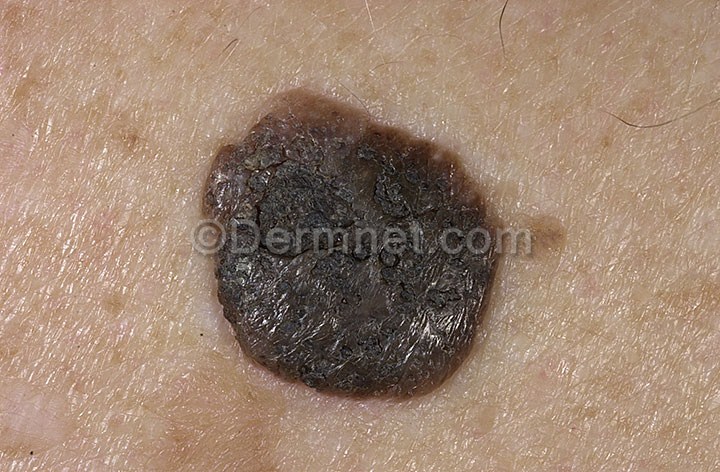
Disease: Seborrheic Keratoses and other Benign Tumors